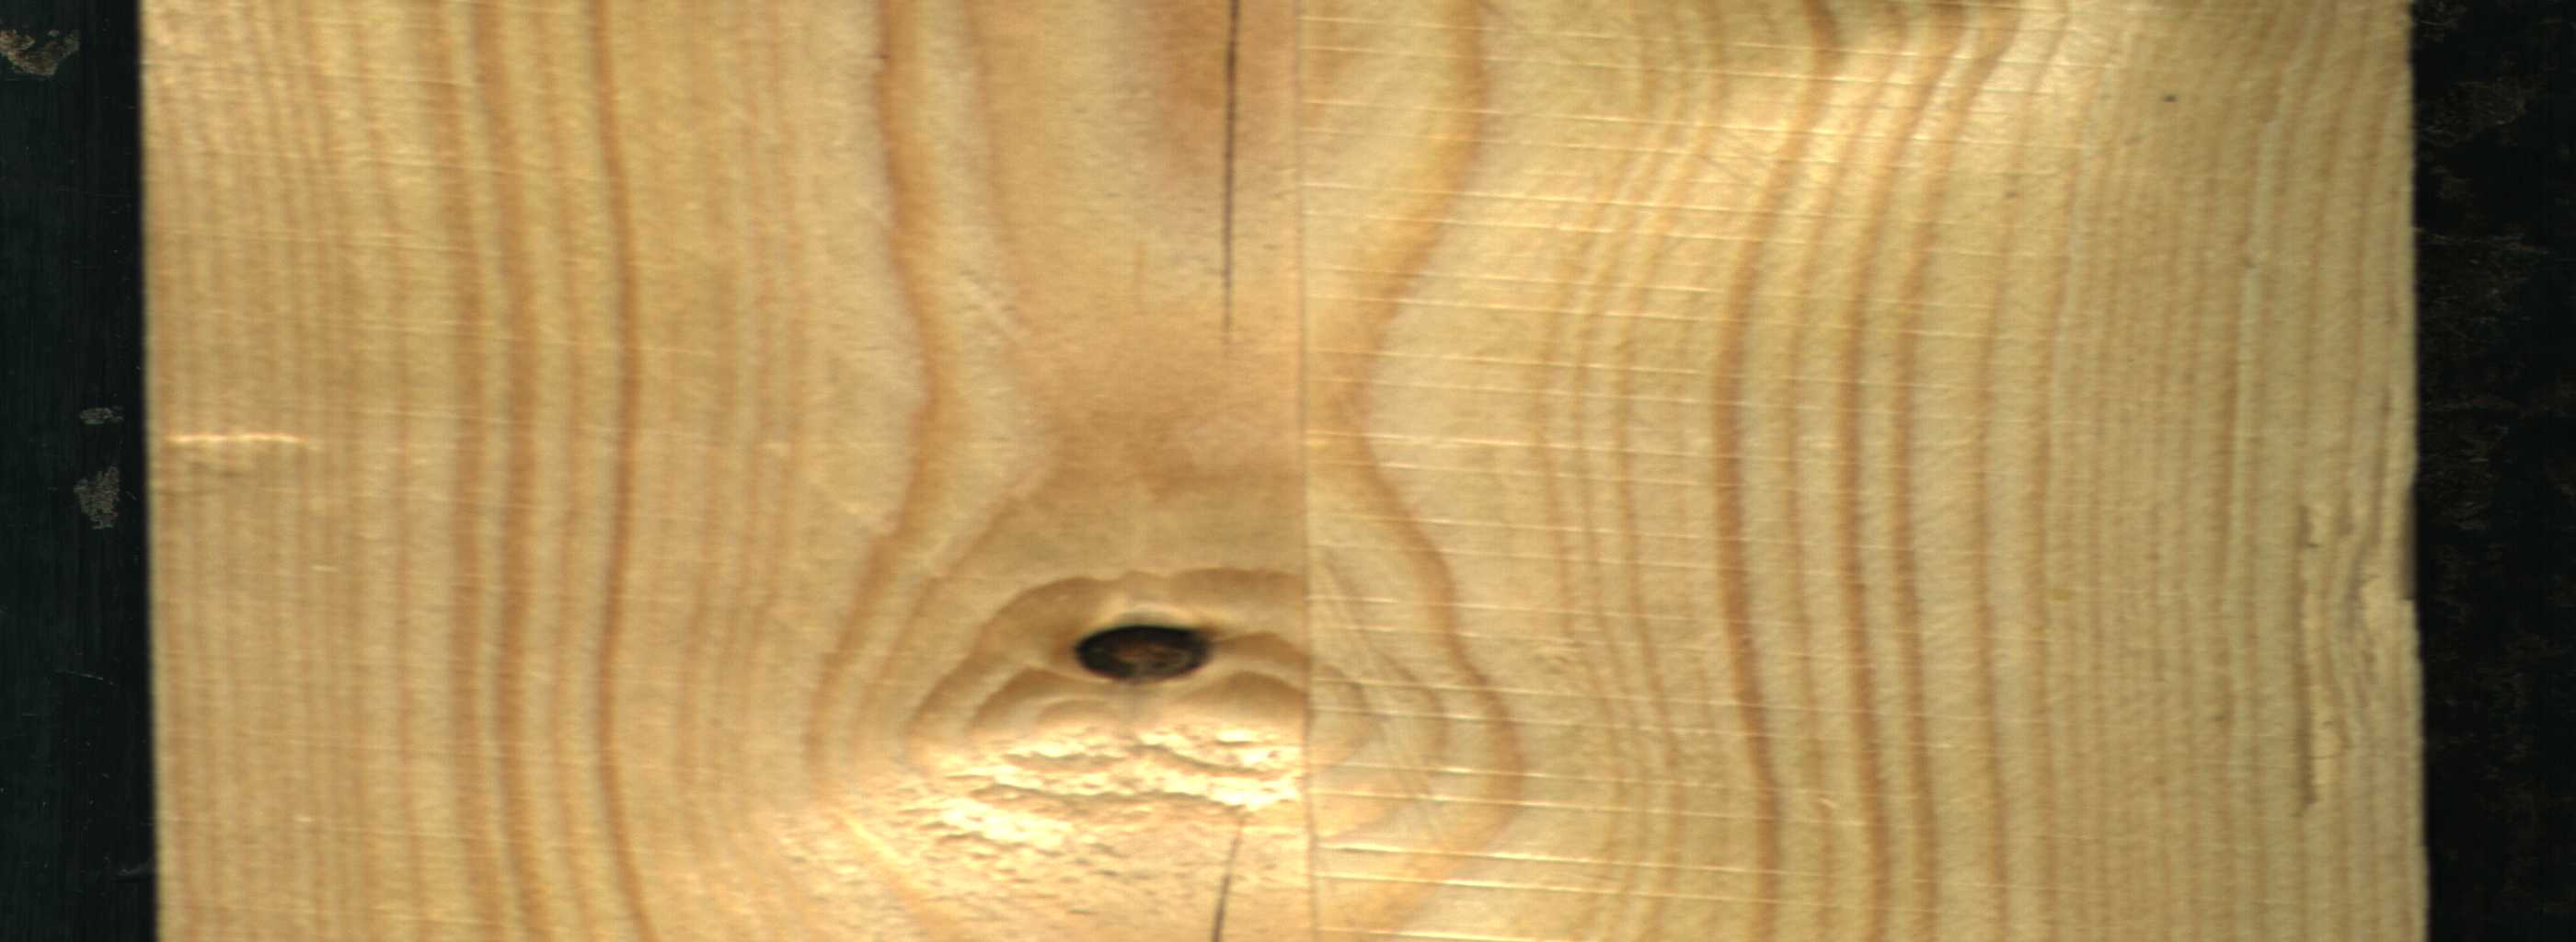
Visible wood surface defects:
Crack
Crack
Dead_Knot